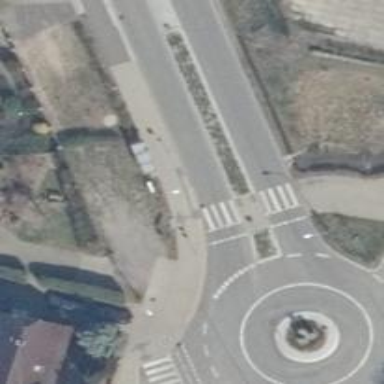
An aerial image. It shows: Footway.